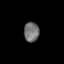
Tissue: lung
Cell type: Others
Senescence score: 0.1981
Nuclear area (px): 293
Mean DAPI intensity: 113.638